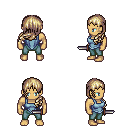
a pixel art fantasy rpg character, male body template, human, tanned skin, blue vest, teal pants, white blonde left-swept hairstyle, dagger, four views (front, back, left, right), 2x2 character sprite sheet, small pixel art, hard edges, no anti-aliasing